Question: :

I face the previous error when i try to download my pdf in 'button click event':
---
'''
private void AddReportToResponse(LocalReport report )
{
string mimeType;
string encoding;
string extension;
string[] streams = new string[100];
Warning[] warnings = new Warning[100];
Response.Clear();
byte[] pdfStream = report.Render("PDF", "", out mimeType, out encoding, out extension, out streams, out warnings);
Response.ContentType = mimeType;
Response.AddHeader("content-disposition", "attachment; filename=Application." + extension);
Response.BinaryWrite(pdfStream);
Response.End();
}
'''
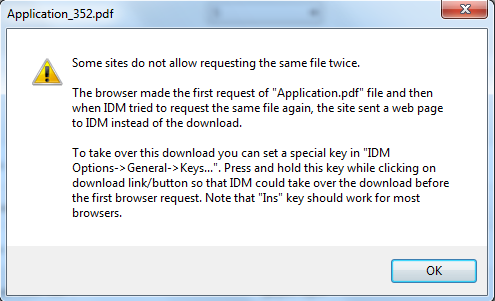
Answer: i have fixed my problem .
The problem was concerning Ajax :
'''
<telerik:RadAjaxManager ID="RadAjaxManager1" runat="server">
<AjaxSettings>
<telerik:AjaxSetting AjaxControlID="rbtn_generate">
<UpdatedControls>
<telerik:AjaxUpdatedControl ControlID="GV_Shift_employees" />
</UpdatedControls>
</telerik:AjaxSetting>
</telerik:RadAjaxManager>
'''